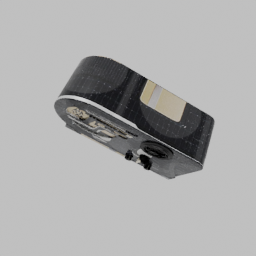
Label: electronics